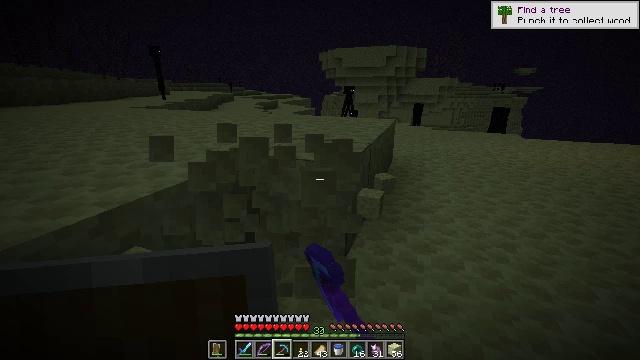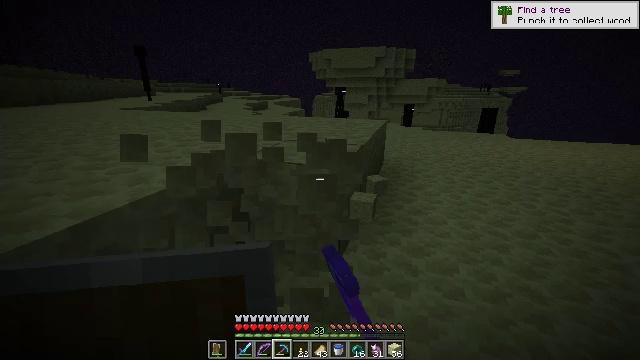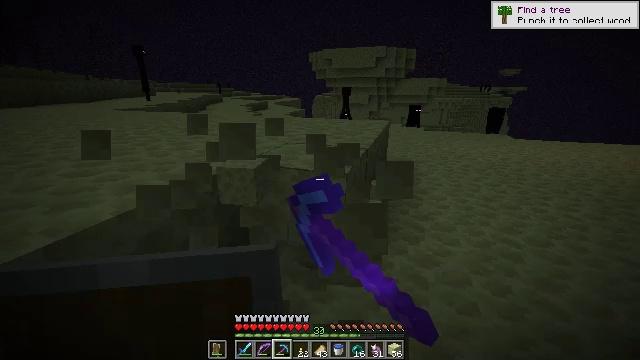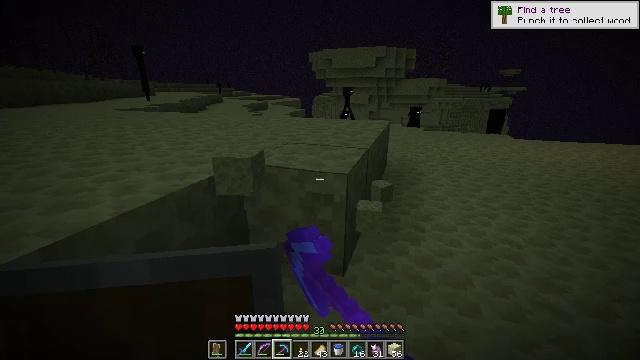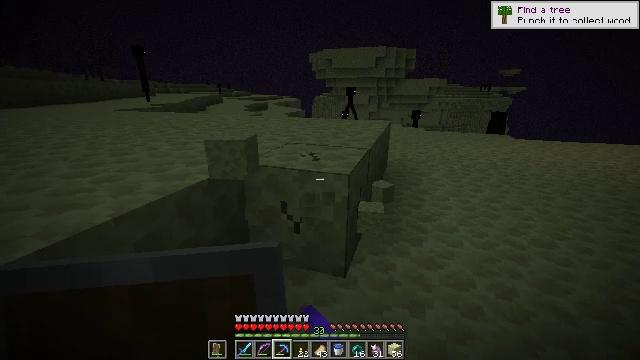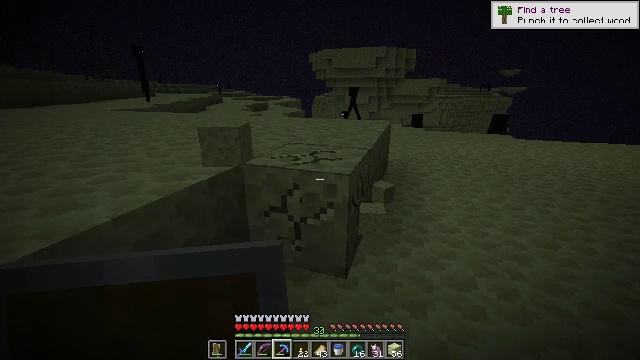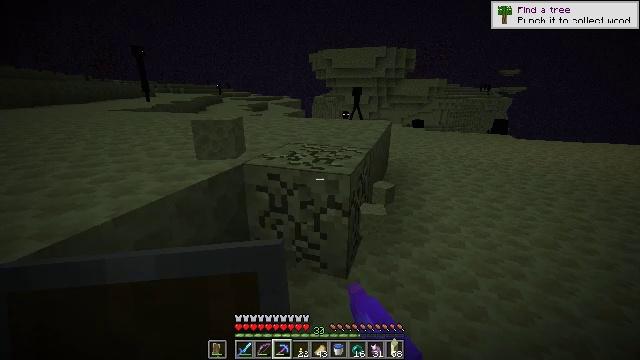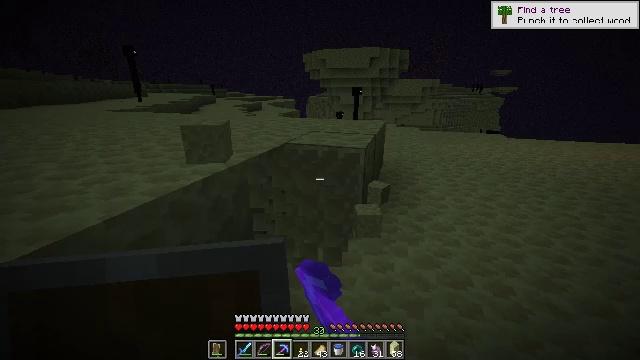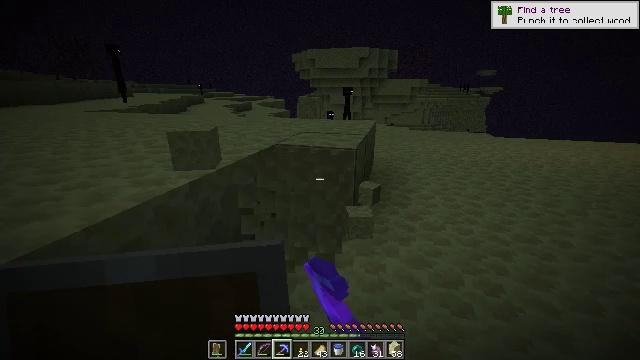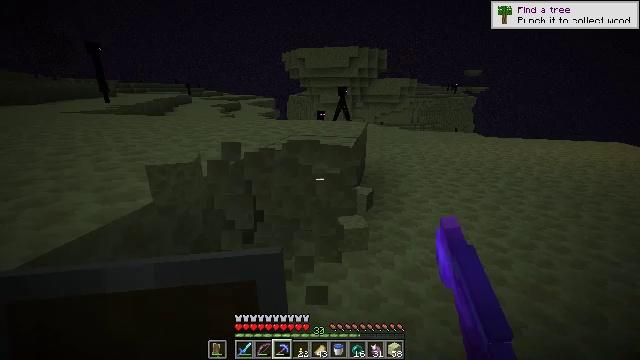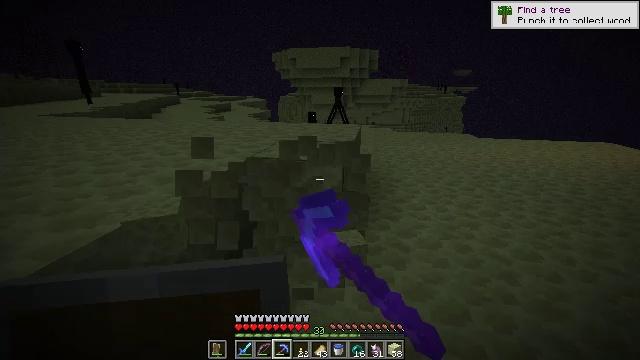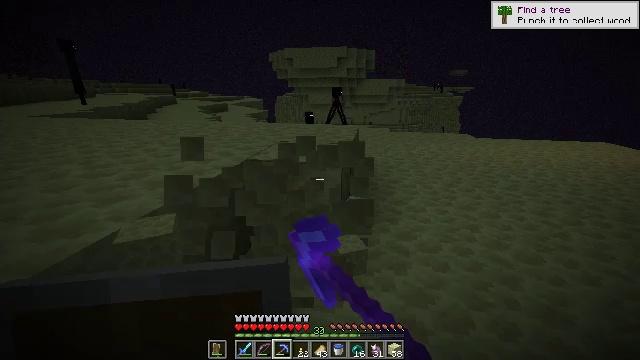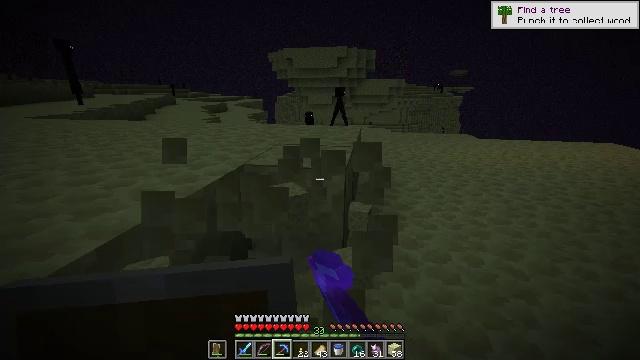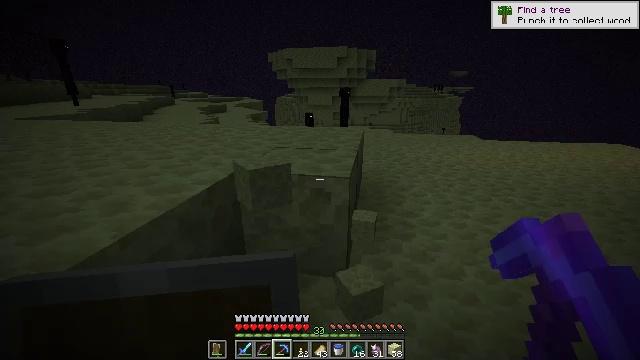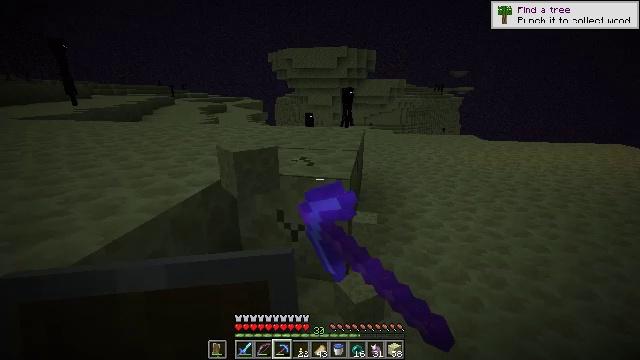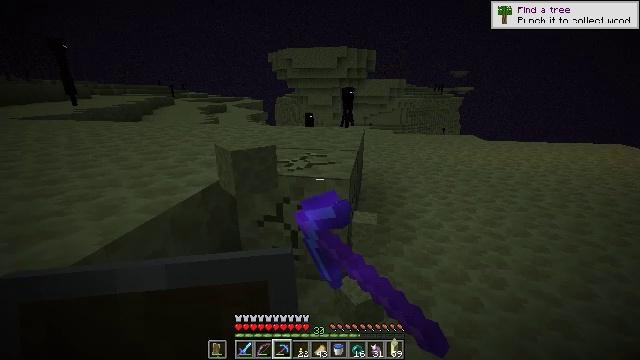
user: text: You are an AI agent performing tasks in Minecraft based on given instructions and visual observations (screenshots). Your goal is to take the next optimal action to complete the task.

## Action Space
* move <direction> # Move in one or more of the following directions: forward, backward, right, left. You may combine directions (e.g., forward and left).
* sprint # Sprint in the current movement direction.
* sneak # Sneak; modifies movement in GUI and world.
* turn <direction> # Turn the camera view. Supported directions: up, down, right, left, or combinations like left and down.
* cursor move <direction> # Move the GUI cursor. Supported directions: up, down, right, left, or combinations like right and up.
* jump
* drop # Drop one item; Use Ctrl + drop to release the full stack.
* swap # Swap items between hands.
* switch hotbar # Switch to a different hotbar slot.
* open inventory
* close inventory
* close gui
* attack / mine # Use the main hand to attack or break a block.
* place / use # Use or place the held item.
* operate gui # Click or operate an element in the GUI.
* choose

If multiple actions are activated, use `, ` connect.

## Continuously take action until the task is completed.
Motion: motion action
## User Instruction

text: Mine the end stone in the End dimension.
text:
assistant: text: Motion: turn right, attack / mine
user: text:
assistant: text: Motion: attack / mine
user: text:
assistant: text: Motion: attack / mine
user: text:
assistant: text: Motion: attack / mine
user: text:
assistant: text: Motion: attack / mine
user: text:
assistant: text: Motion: attack / mine
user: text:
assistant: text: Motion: turn right, attack / mine
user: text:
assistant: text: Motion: move forward, turn right, attack / mine
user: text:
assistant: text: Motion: move forward, turn right, attack / mine
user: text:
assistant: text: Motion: move forward, turn right, attack / mine
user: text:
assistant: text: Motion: move forward, attack / mine
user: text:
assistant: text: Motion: move forward, attack / mine
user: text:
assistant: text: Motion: attack / mine
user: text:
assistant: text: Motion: attack / mine
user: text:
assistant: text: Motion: attack / mine
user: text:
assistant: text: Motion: attack / mine
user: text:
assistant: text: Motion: attack / mine
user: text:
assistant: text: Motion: move forward, attack / mine
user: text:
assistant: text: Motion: move forward, attack / mine
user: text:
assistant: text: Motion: move forward, attack / mine
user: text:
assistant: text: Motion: move forward and move right, turn left, attack / mine
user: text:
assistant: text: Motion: move forward and move right, turn left, attack / mine
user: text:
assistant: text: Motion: move forward and move right, attack / mine
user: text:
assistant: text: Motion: move forward and move right, attack / mine
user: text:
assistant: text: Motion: move forward and move right, attack / mine
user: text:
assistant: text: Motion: move forward and move right, turn left, attack / mine
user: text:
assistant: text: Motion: move forward and move right, turn left, attack / mine
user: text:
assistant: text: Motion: move forward and move right, turn left, attack / mine
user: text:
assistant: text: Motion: move right, turn left, attack / mine
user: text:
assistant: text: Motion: move right, turn left, attack / mine